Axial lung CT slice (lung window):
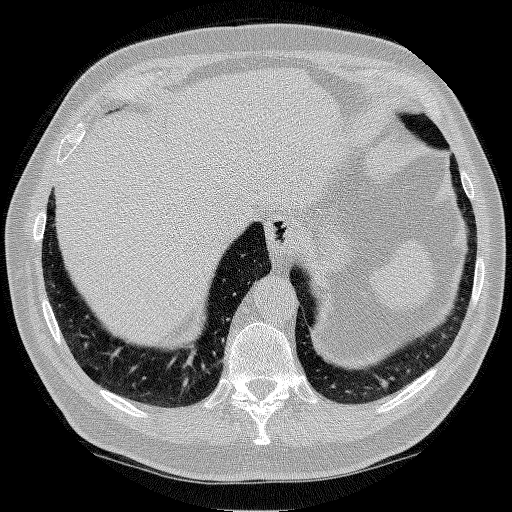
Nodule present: no